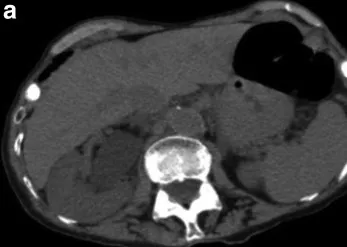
CT scan demonstrating hydroureteronephrosis secondary to herniation of the right ureter into the greater sciatic foramen. Shows hydronephrotic renal pelvis, and ,collecting system.
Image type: radiology (ct)